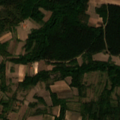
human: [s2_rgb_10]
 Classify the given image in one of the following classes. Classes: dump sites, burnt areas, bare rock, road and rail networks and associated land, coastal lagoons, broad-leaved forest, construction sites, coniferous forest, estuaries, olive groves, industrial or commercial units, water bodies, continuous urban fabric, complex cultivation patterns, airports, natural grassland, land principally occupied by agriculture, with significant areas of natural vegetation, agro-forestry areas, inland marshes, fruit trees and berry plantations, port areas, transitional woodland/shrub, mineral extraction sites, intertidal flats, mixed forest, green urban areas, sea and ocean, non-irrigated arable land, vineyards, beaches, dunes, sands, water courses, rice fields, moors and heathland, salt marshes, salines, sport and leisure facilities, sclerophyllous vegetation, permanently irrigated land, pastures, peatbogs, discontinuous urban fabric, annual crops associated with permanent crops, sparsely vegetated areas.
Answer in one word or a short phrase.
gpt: land principally occupied by agriculture, with significant areas of natural vegetation, coniferous forest, mixed forest